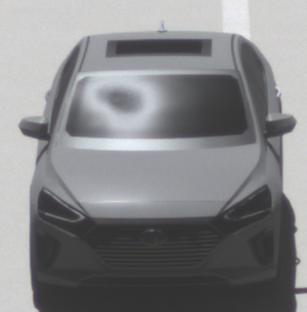
Make: Hyundai
Model: IONIQ Hybrid
Detailed model: IONIQ (AE) Hybrid
Model produced from: 2016/10
Model produced until: 2018/08
Doors: 5
Color: gray
Road condition: dry road
Daytime: midday
Contrast: high contrast